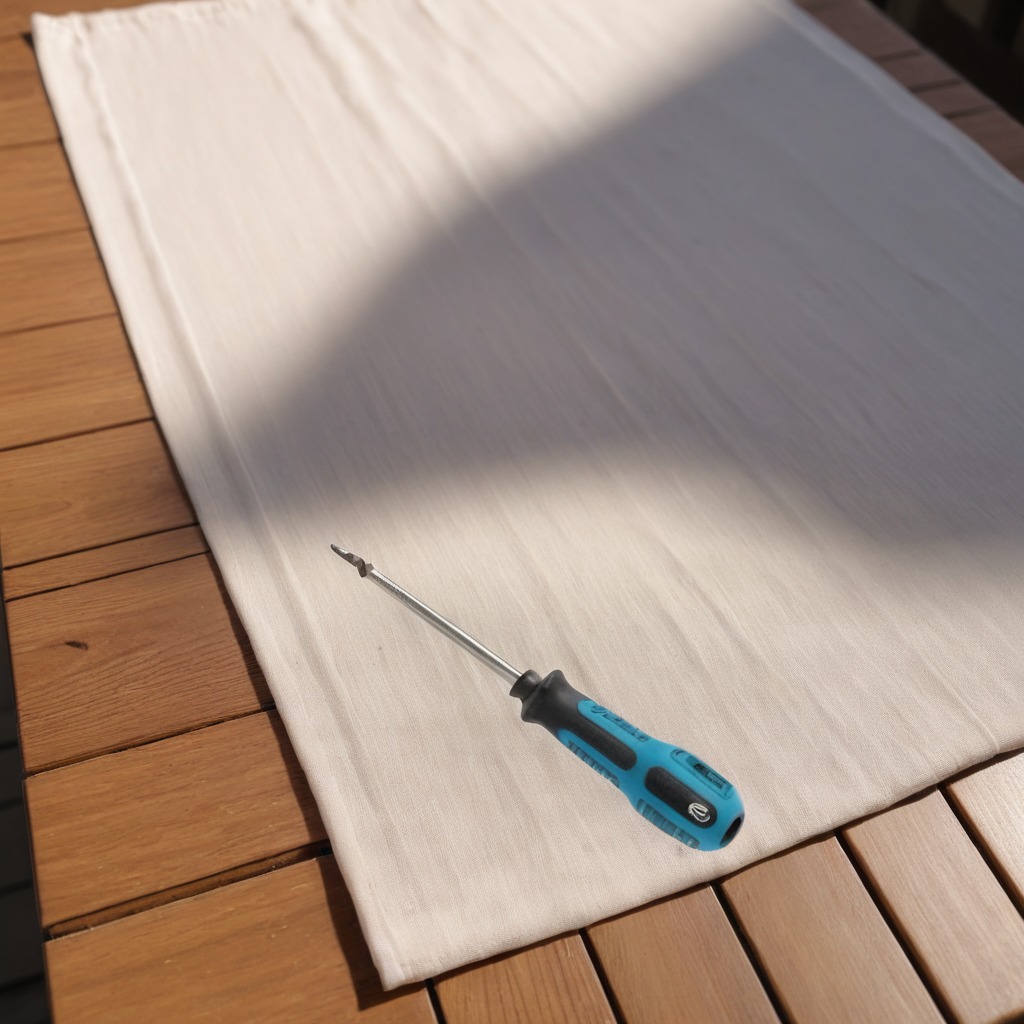
A screwdriver is lying on a wooden table in an outdoor workshop during daytime bright natural light soft shadows worn but beneath the cloth.